Question: I have multiple row of radio inputs. User have to select either 'fixed' or 'percentage' from each row. i.e

I can't find the best definition in the ractive documentation.
when my js has
'{name: 'foo', checked: true}'
And my template has
'<input type="radio" name="{{name}}" value="fixed" checked="{{checked}}">Fixed'
I can not do that in ractive as its saying
'A radio input can have two-way binding on its name attribute, or its checked attribute - not both'
Is there any documentation anywhere you know can help me to use multiple value in in input element.
Or how can I do that in ractive?
Thanks.
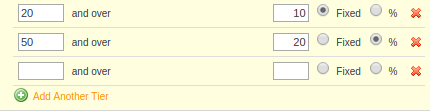
Answer: When you use two-way binding with radio inputs, Ractive will automatically check the one that has the same value as the bound variable (in your case 'name'):
'''
<input type="radio" name="{{day}}" value="Monday">
<input type="radio" name="{{day}}" value="Tuesday">
<input type="radio" name="{{day}}" value="Wednesday">
<input type="radio" name="{{day}}" value="Thursday">
<input type="radio" name="{{day}}" value="Friday">
<input type="radio" name="{{day}}" value="Saturday">
<input type="radio" name="{{day}}" value="Sunday">
'''
'''
new Ractive({
el: 'body',
template: '#template',
data: {
// Friday will be checked by default.
day: 'Friday'
}
});
'''
Tutorial: <URL>